Brain MRI, t1w sequence, axial 2D slice.
Patient: age 18, sex F, weight 90 kg, height 1.9 m
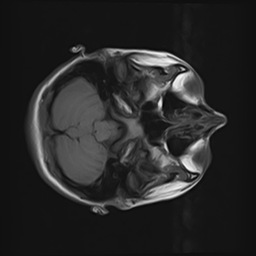